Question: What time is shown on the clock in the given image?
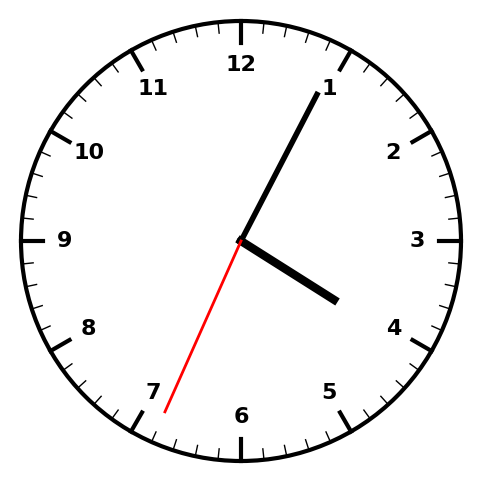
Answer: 04:04:34